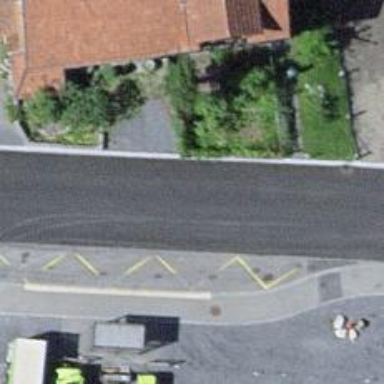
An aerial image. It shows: Bus stop with designated public transport stop position.